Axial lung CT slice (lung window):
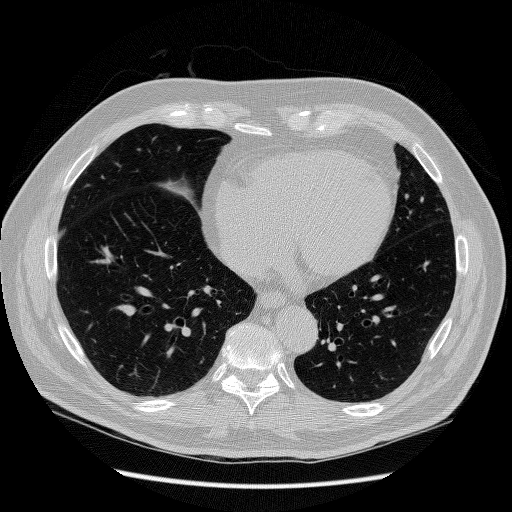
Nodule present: no